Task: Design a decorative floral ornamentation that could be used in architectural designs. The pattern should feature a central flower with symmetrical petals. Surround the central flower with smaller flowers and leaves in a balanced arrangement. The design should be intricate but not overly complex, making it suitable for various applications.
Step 1473:
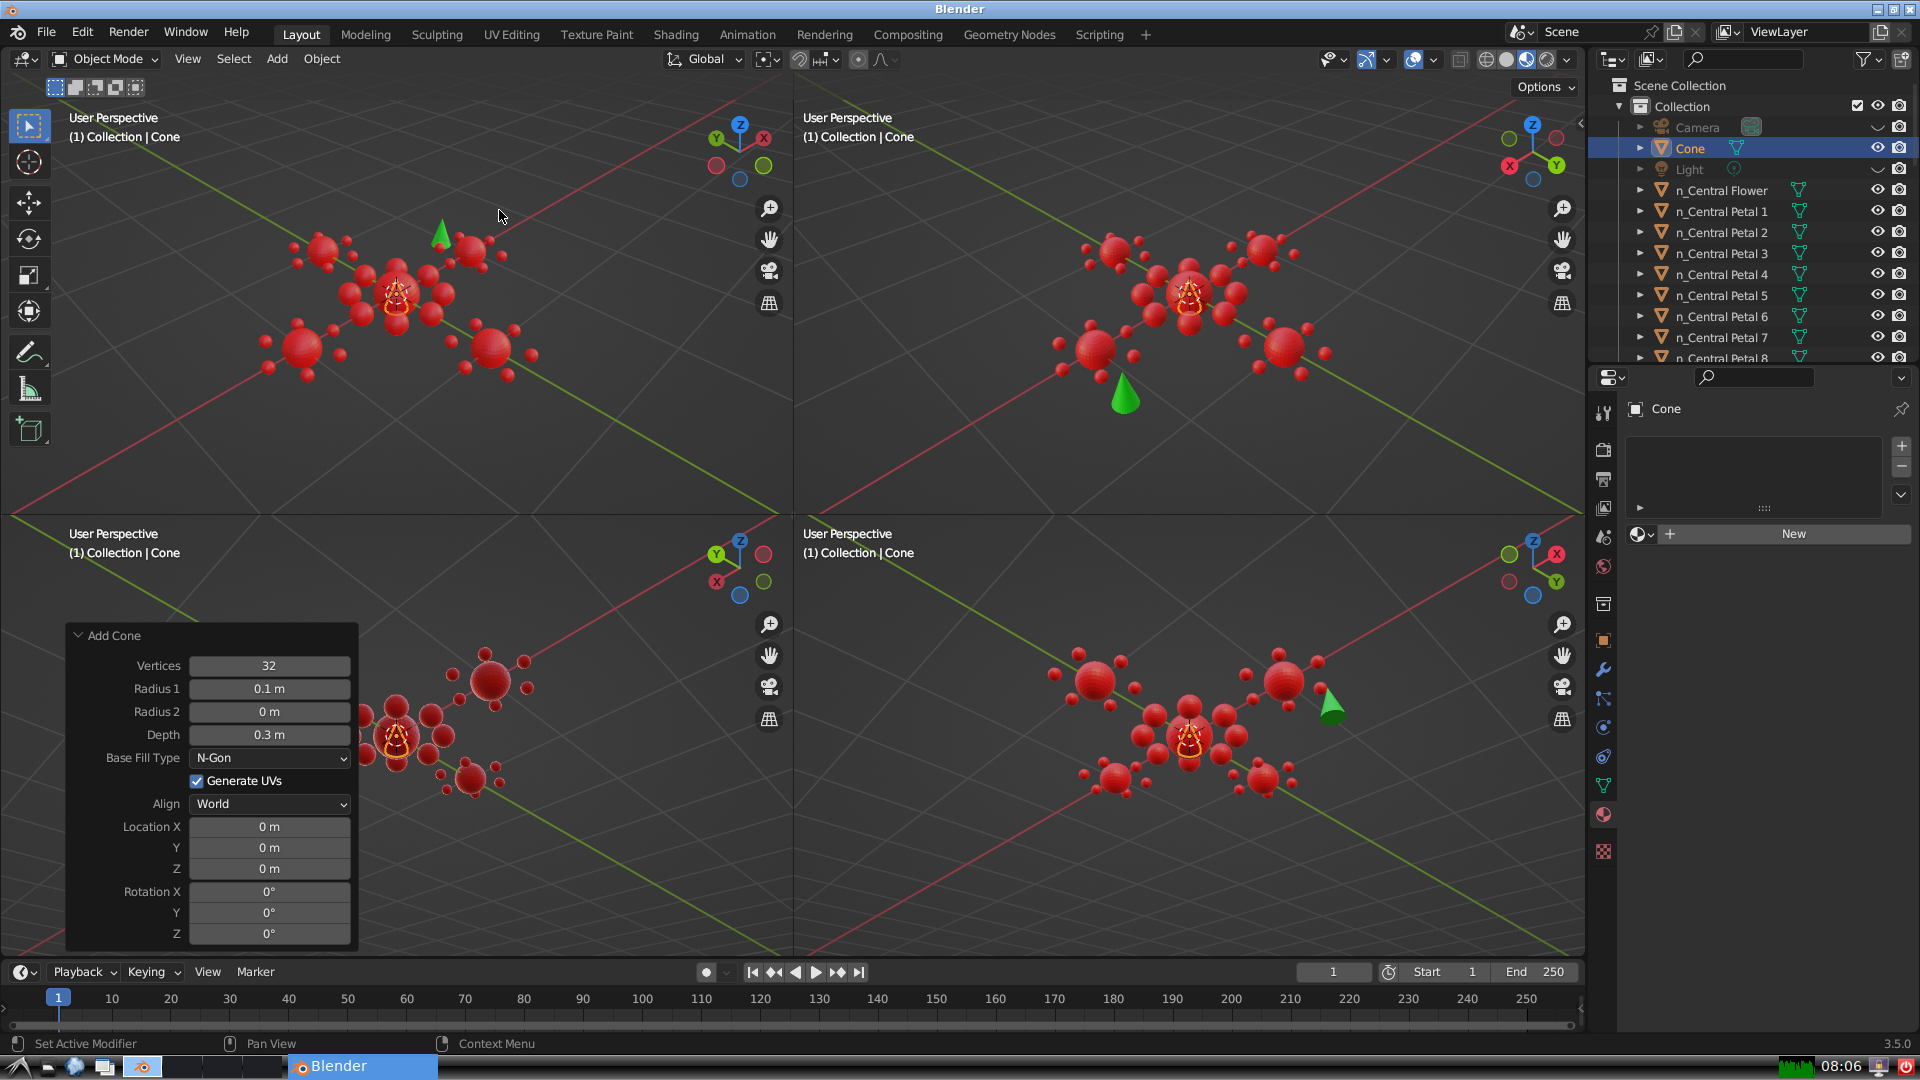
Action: {"mouse_move": [270, 689]}